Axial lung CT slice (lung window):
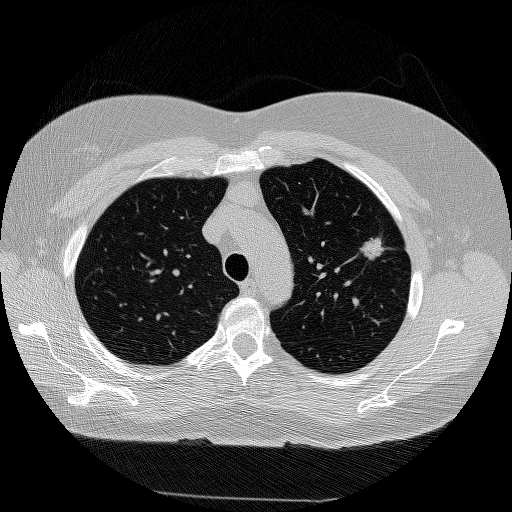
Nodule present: yes
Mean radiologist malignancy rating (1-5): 5